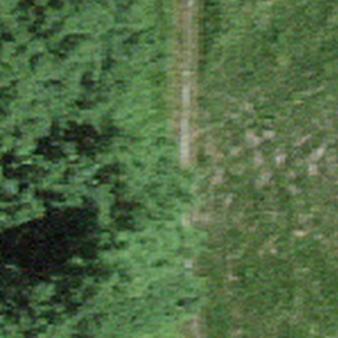
Label: other